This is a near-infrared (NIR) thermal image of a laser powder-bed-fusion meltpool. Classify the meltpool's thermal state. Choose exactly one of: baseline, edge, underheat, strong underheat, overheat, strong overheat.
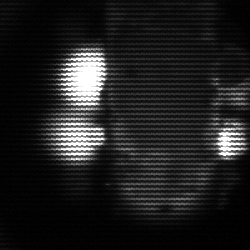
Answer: strong underheat